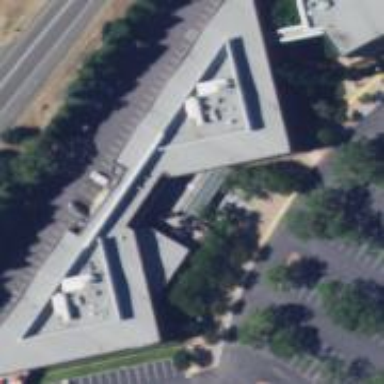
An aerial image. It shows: Commercial building.